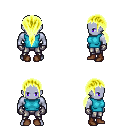
a pixel art fantasy rpg character, male body template, dark elf, purple skin, teal sleeveless shirt, metal pants, gold ponytail hairstyle, metal gloves, brown shoes, four views (front, back, left, right), 2x2 character sprite sheet, small pixel art, hard edges, no anti-aliasing